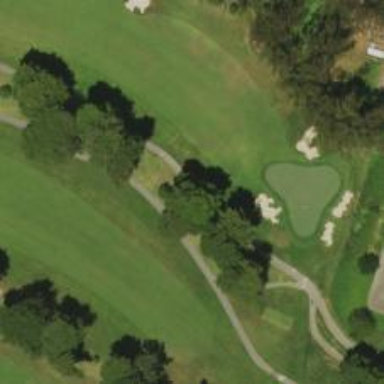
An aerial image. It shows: Service road used as golf cart path.